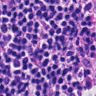
Metastatic tissue present: no